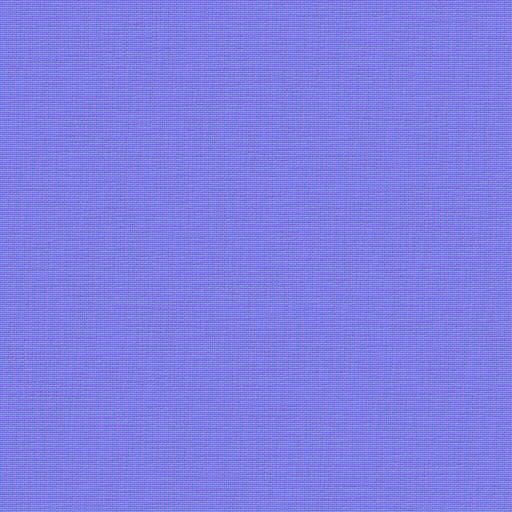
clean fabric smooth woven